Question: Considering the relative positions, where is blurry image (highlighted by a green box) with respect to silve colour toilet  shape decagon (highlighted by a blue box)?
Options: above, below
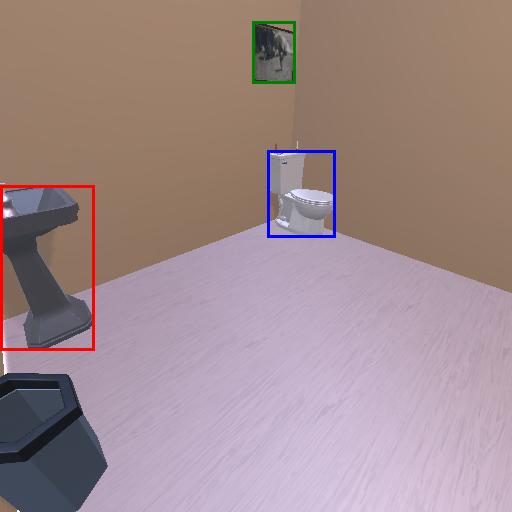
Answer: above